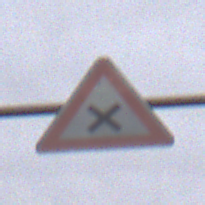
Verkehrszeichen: KreuzungOderEinmuendung
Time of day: Midday
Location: Outdoor (Suburban)
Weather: Overcast
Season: NotSpecified
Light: Natural